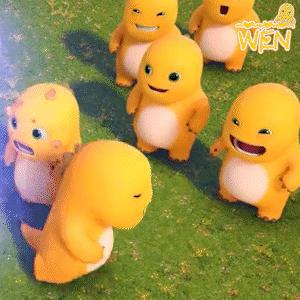
Label: nailong